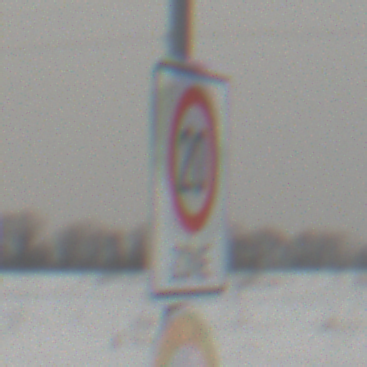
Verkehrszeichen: BeginnZone20
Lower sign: Ueberholverbot
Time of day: MorningAfternoon
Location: Outdoor (Nature)
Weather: Overcast
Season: Winter
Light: Natural